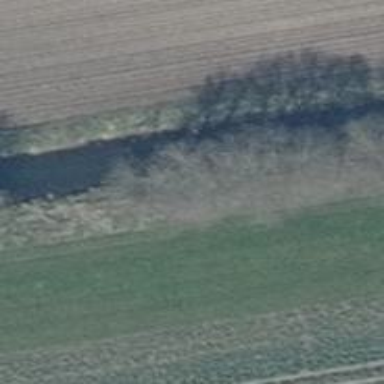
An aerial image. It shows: Row of deciduous broadleaved trees.